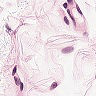
Metastatic tissue present: no